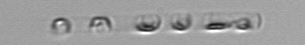
Label: Skeletonema